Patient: sex F, age 59
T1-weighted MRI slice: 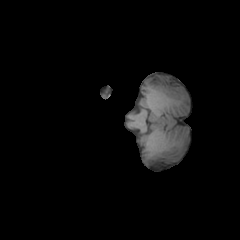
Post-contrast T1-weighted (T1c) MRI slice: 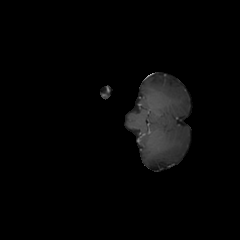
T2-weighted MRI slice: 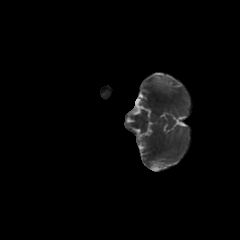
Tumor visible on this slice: no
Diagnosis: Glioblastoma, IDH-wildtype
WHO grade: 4